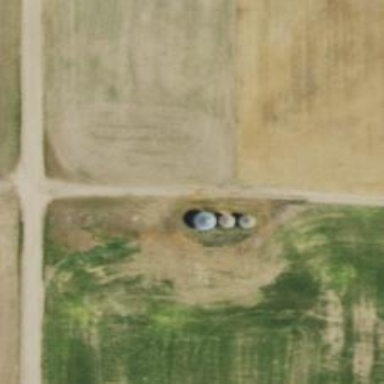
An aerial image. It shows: Silo.